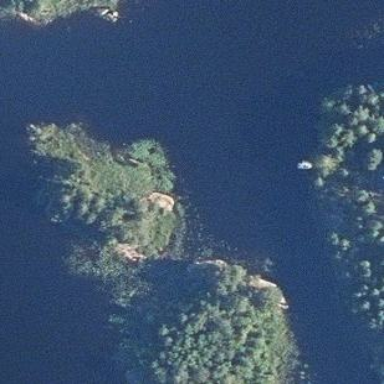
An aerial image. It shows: Islet covered with woodland.